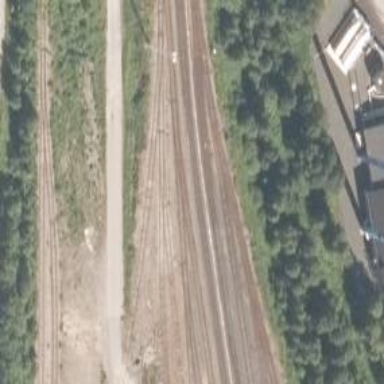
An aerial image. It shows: Wedge is used for the railway derail.